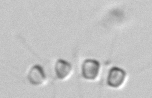
Label: Chaetoceros_socialis